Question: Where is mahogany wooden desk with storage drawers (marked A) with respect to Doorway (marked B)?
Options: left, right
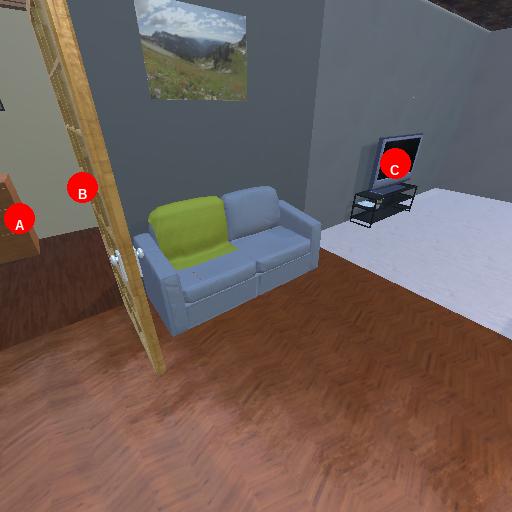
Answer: left